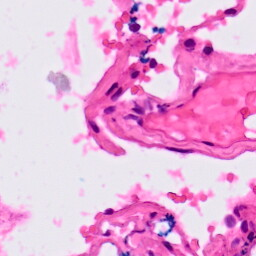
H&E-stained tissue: Lung